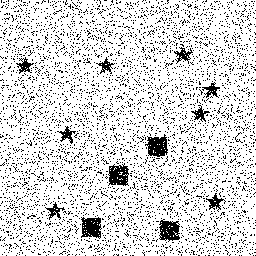
Squares: 4
Triangles: 0
Stars: 8
Total shapes: 12